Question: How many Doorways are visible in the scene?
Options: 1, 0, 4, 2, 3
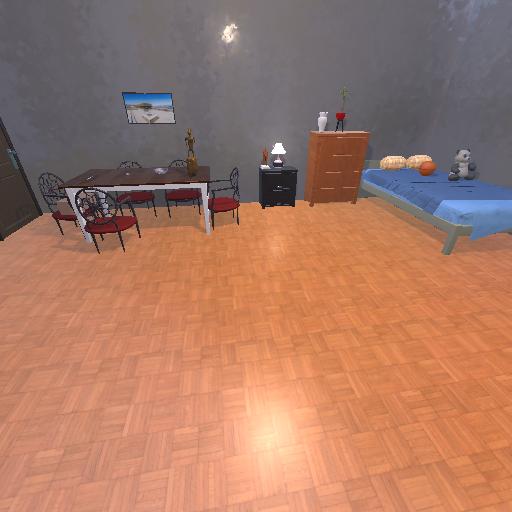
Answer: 1